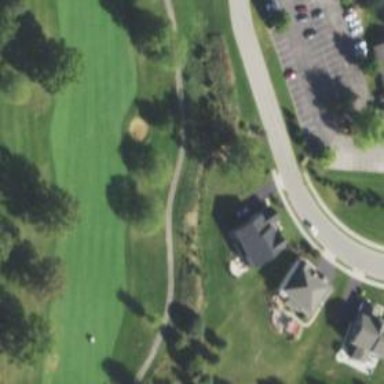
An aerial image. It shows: Path for both roads and golfers.